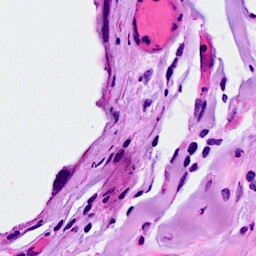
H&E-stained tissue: Breast